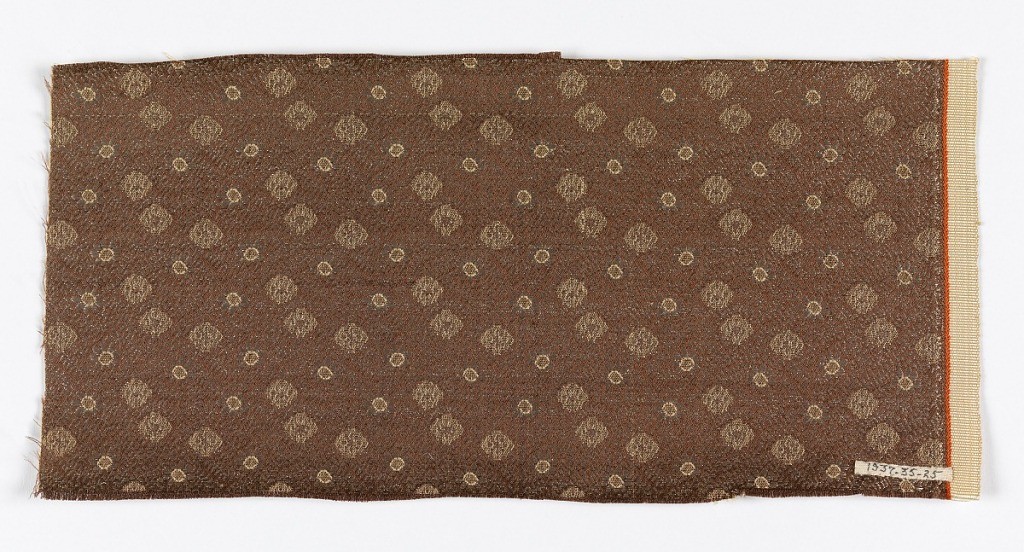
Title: Textile
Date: late 19th century
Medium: silk Technique: plain compound satin
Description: Brown ground with repeating small weft pattern of white fern fronds with two different flowers in white and beige.